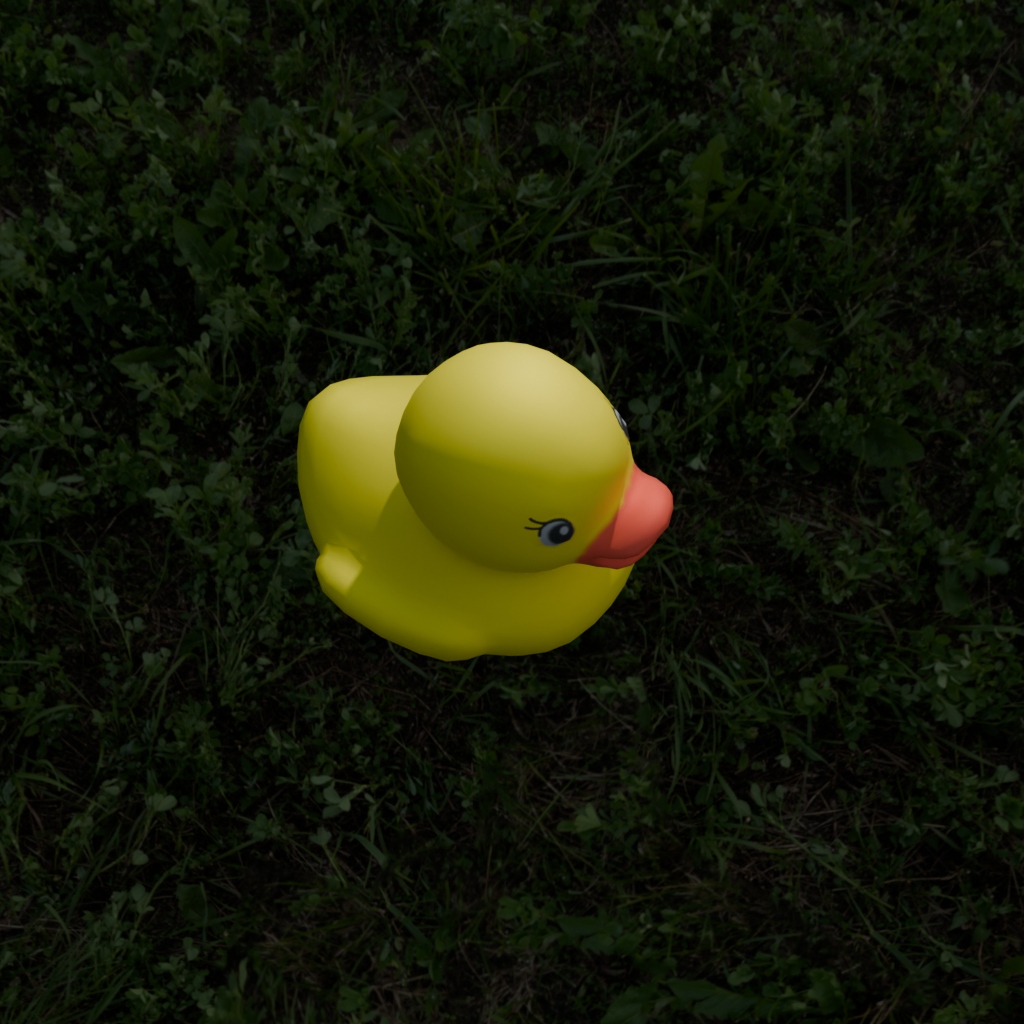
an image of a yellow rubber duck seen from <front_right_top> in a green field under a cloudy sky at sunset.